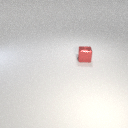
small red metal cube